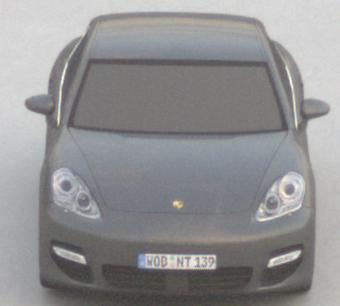
Make: Porsche
Model: Panamera
Detailed model: Panamera (970)
Model produced from: 2010/05
Model produced until: 2013/04
Doors: 5
Color: gray
Road condition: dry road
Daytime: sunrise or sunset
Contrast: low contrast